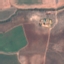
Label: PermanentCrop